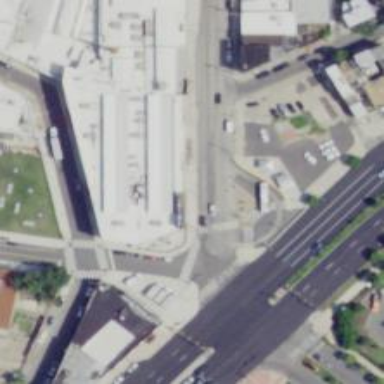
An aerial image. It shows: Secondary road with tram tracks embedded in asphalt.